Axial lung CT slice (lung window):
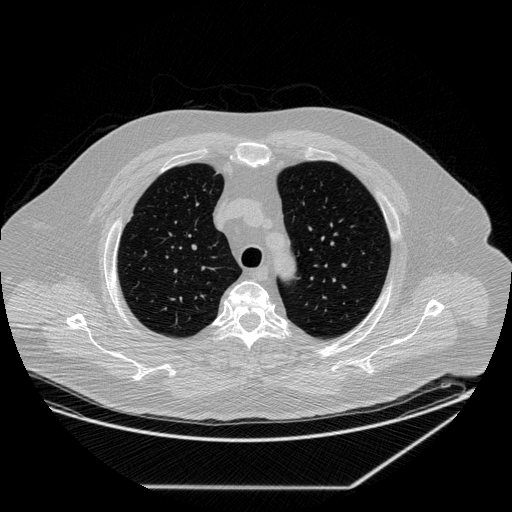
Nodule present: no